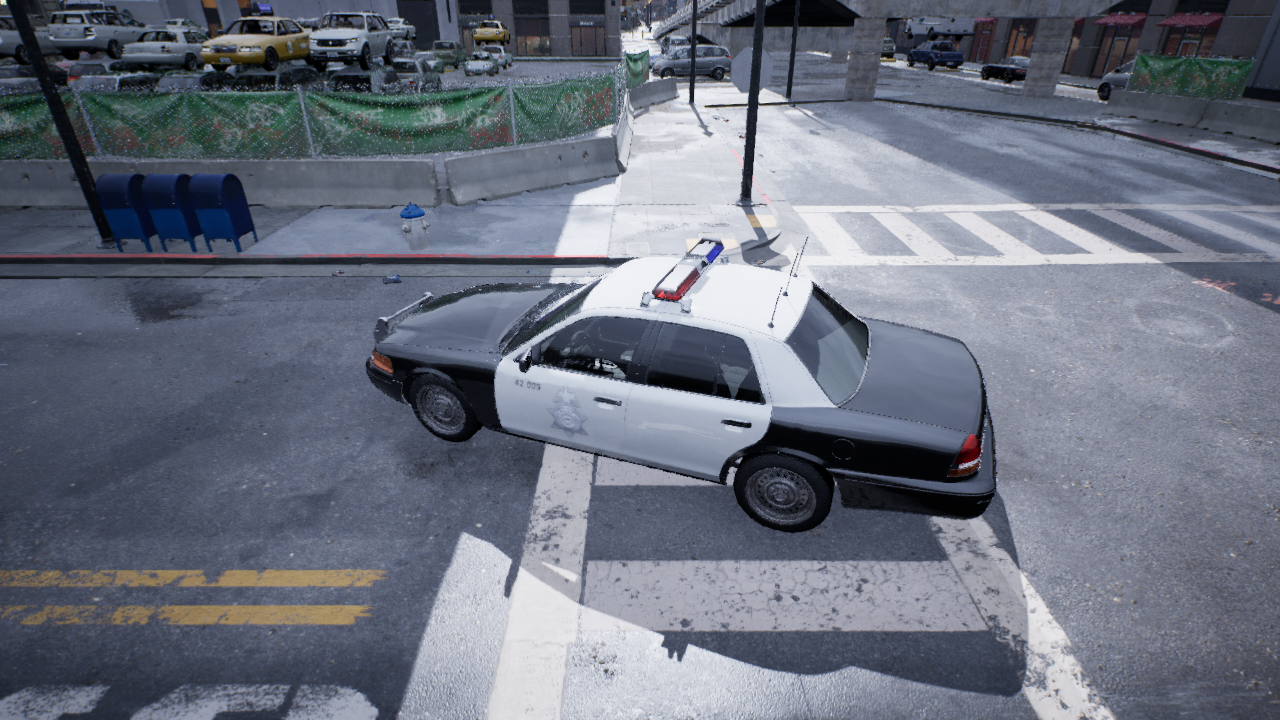
Venue: intersection
Lighting: overcast
Vehicle rig: sedan